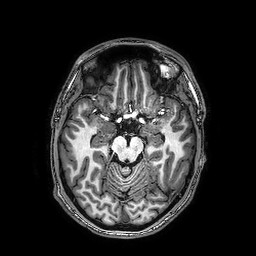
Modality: T1w
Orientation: coronal
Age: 21
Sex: male
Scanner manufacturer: philips
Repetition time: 0.008146 s
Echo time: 0.00374 s